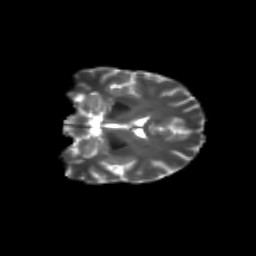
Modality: T2w
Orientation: coronal
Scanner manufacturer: siemens
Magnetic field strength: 3 T
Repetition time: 9.2 s
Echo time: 0.084 s